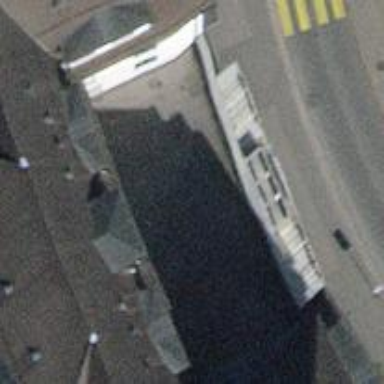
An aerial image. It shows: Convenience shop.